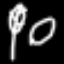
Label: leaf